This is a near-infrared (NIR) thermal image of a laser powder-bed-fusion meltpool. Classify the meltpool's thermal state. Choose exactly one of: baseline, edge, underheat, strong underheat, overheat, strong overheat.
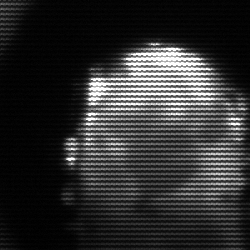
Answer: baseline